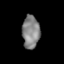
Tissue: lung
Cell type: Epithelial cells
Senescence score: 0.229
Nuclear area (px): 565
Mean DAPI intensity: 130.372